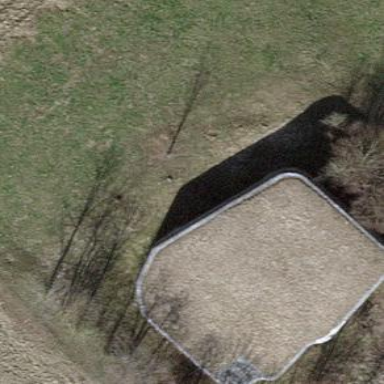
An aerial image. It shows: Military bunker.